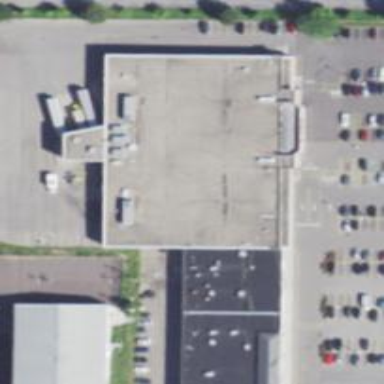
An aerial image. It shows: Supermarket.